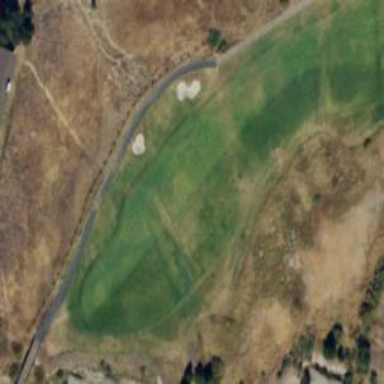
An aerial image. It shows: Golf hole.